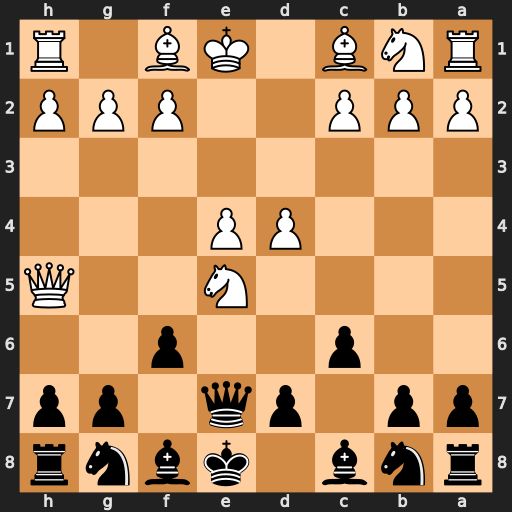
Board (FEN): rnb1kbnr/pp1pq1pp/2p2p2/4N2Q/3PP3/8/PPP2PPP/RNB1KB1R
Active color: b
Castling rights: KQkq
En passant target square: -
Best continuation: g6 Qh4 fxe5